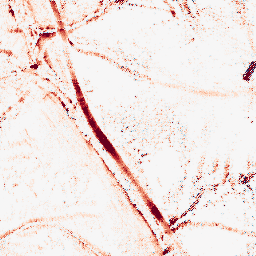
Category: morphological
Decomposition family: morphological_ellipse
Decomposition parameters: operation: opening
width: 10
height: 10
Upsampling method: regularized
Upsampling parameters: scale: 4
lambda_reg: 0.1
Upsampling scale: 4